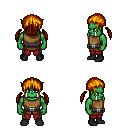
a pixel art fantasy rpg character, male body template, orc, green skin, leather chest armor, red pants, dark blonde twin-tailed hairstyle, black shoes, four views (front, back, left, right), 2x2 character sprite sheet, small pixel art, hard edges, no anti-aliasing